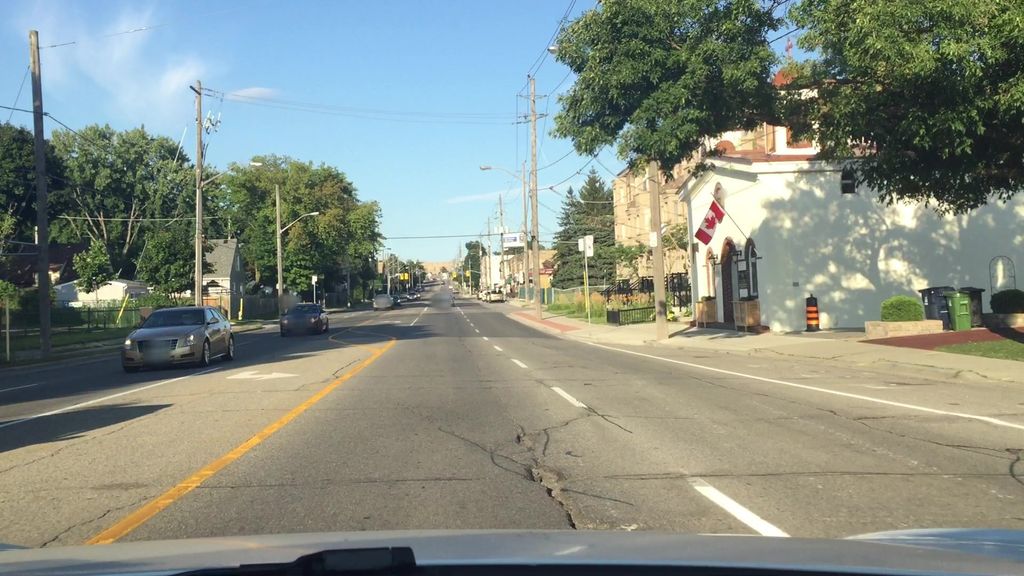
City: toronto